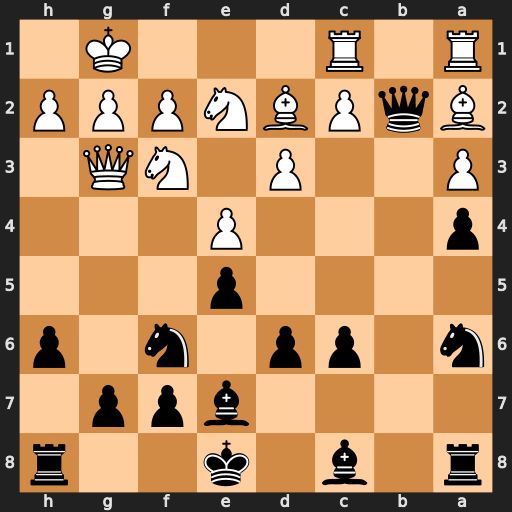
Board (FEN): r1b1k2r/4bpp1/n1pp1n1p/4p3/p3P3/P2P1NQ1/BqPBNPPP/R1R3K1
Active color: b
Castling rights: kq
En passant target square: -
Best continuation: Nh5 Bxf7+ Kxf7